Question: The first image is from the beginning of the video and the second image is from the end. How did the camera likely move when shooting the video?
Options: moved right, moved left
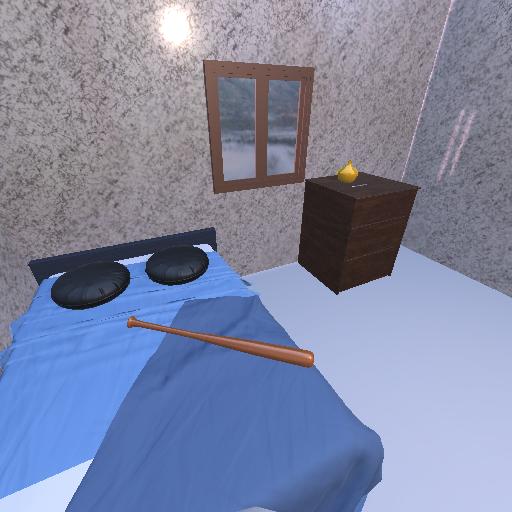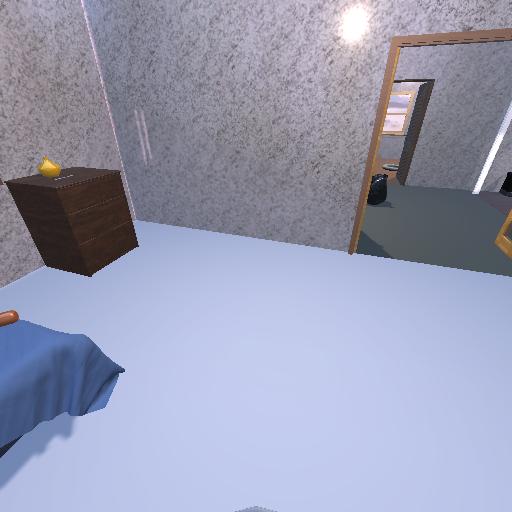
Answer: moved right